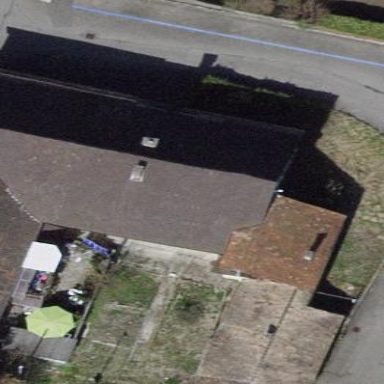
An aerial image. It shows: Shed building.